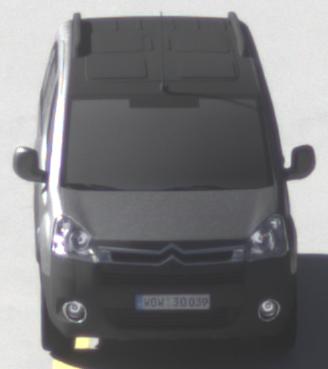
Make: Citroen
Model: Berlingo Kombi VTi 120
Detailed model: Berlingo (II) Kombi
Model produced from: 2009/12
Model produced until: 2012/03
Doors: 5
Color: gray
Road condition: dry road
Daytime: morning or afternoon
Contrast: high contrast